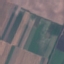
Land use / land cover class: AnnualCrop